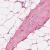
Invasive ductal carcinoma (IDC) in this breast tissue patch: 0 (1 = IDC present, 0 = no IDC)